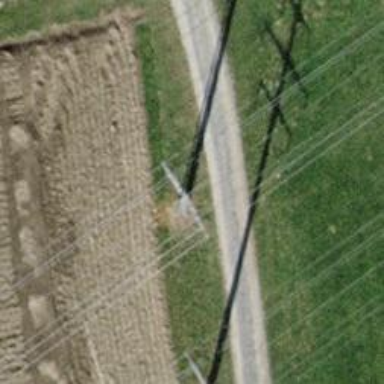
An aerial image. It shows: Power tower.